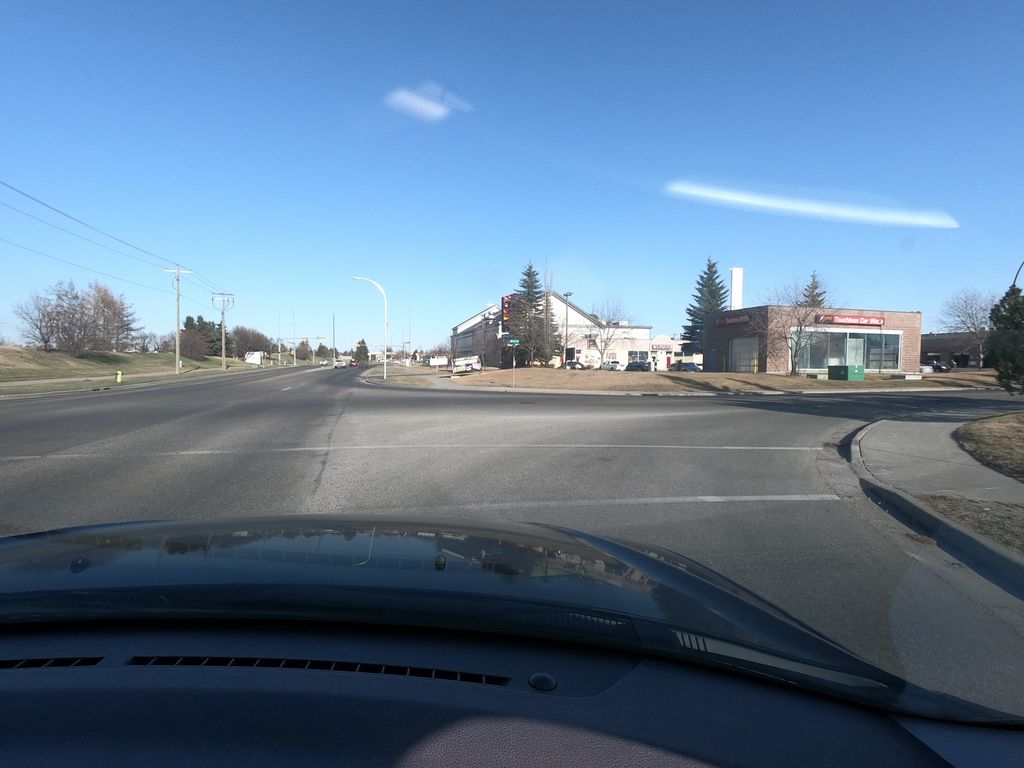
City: calgary